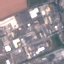
Land use / land cover: Industrial